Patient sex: M
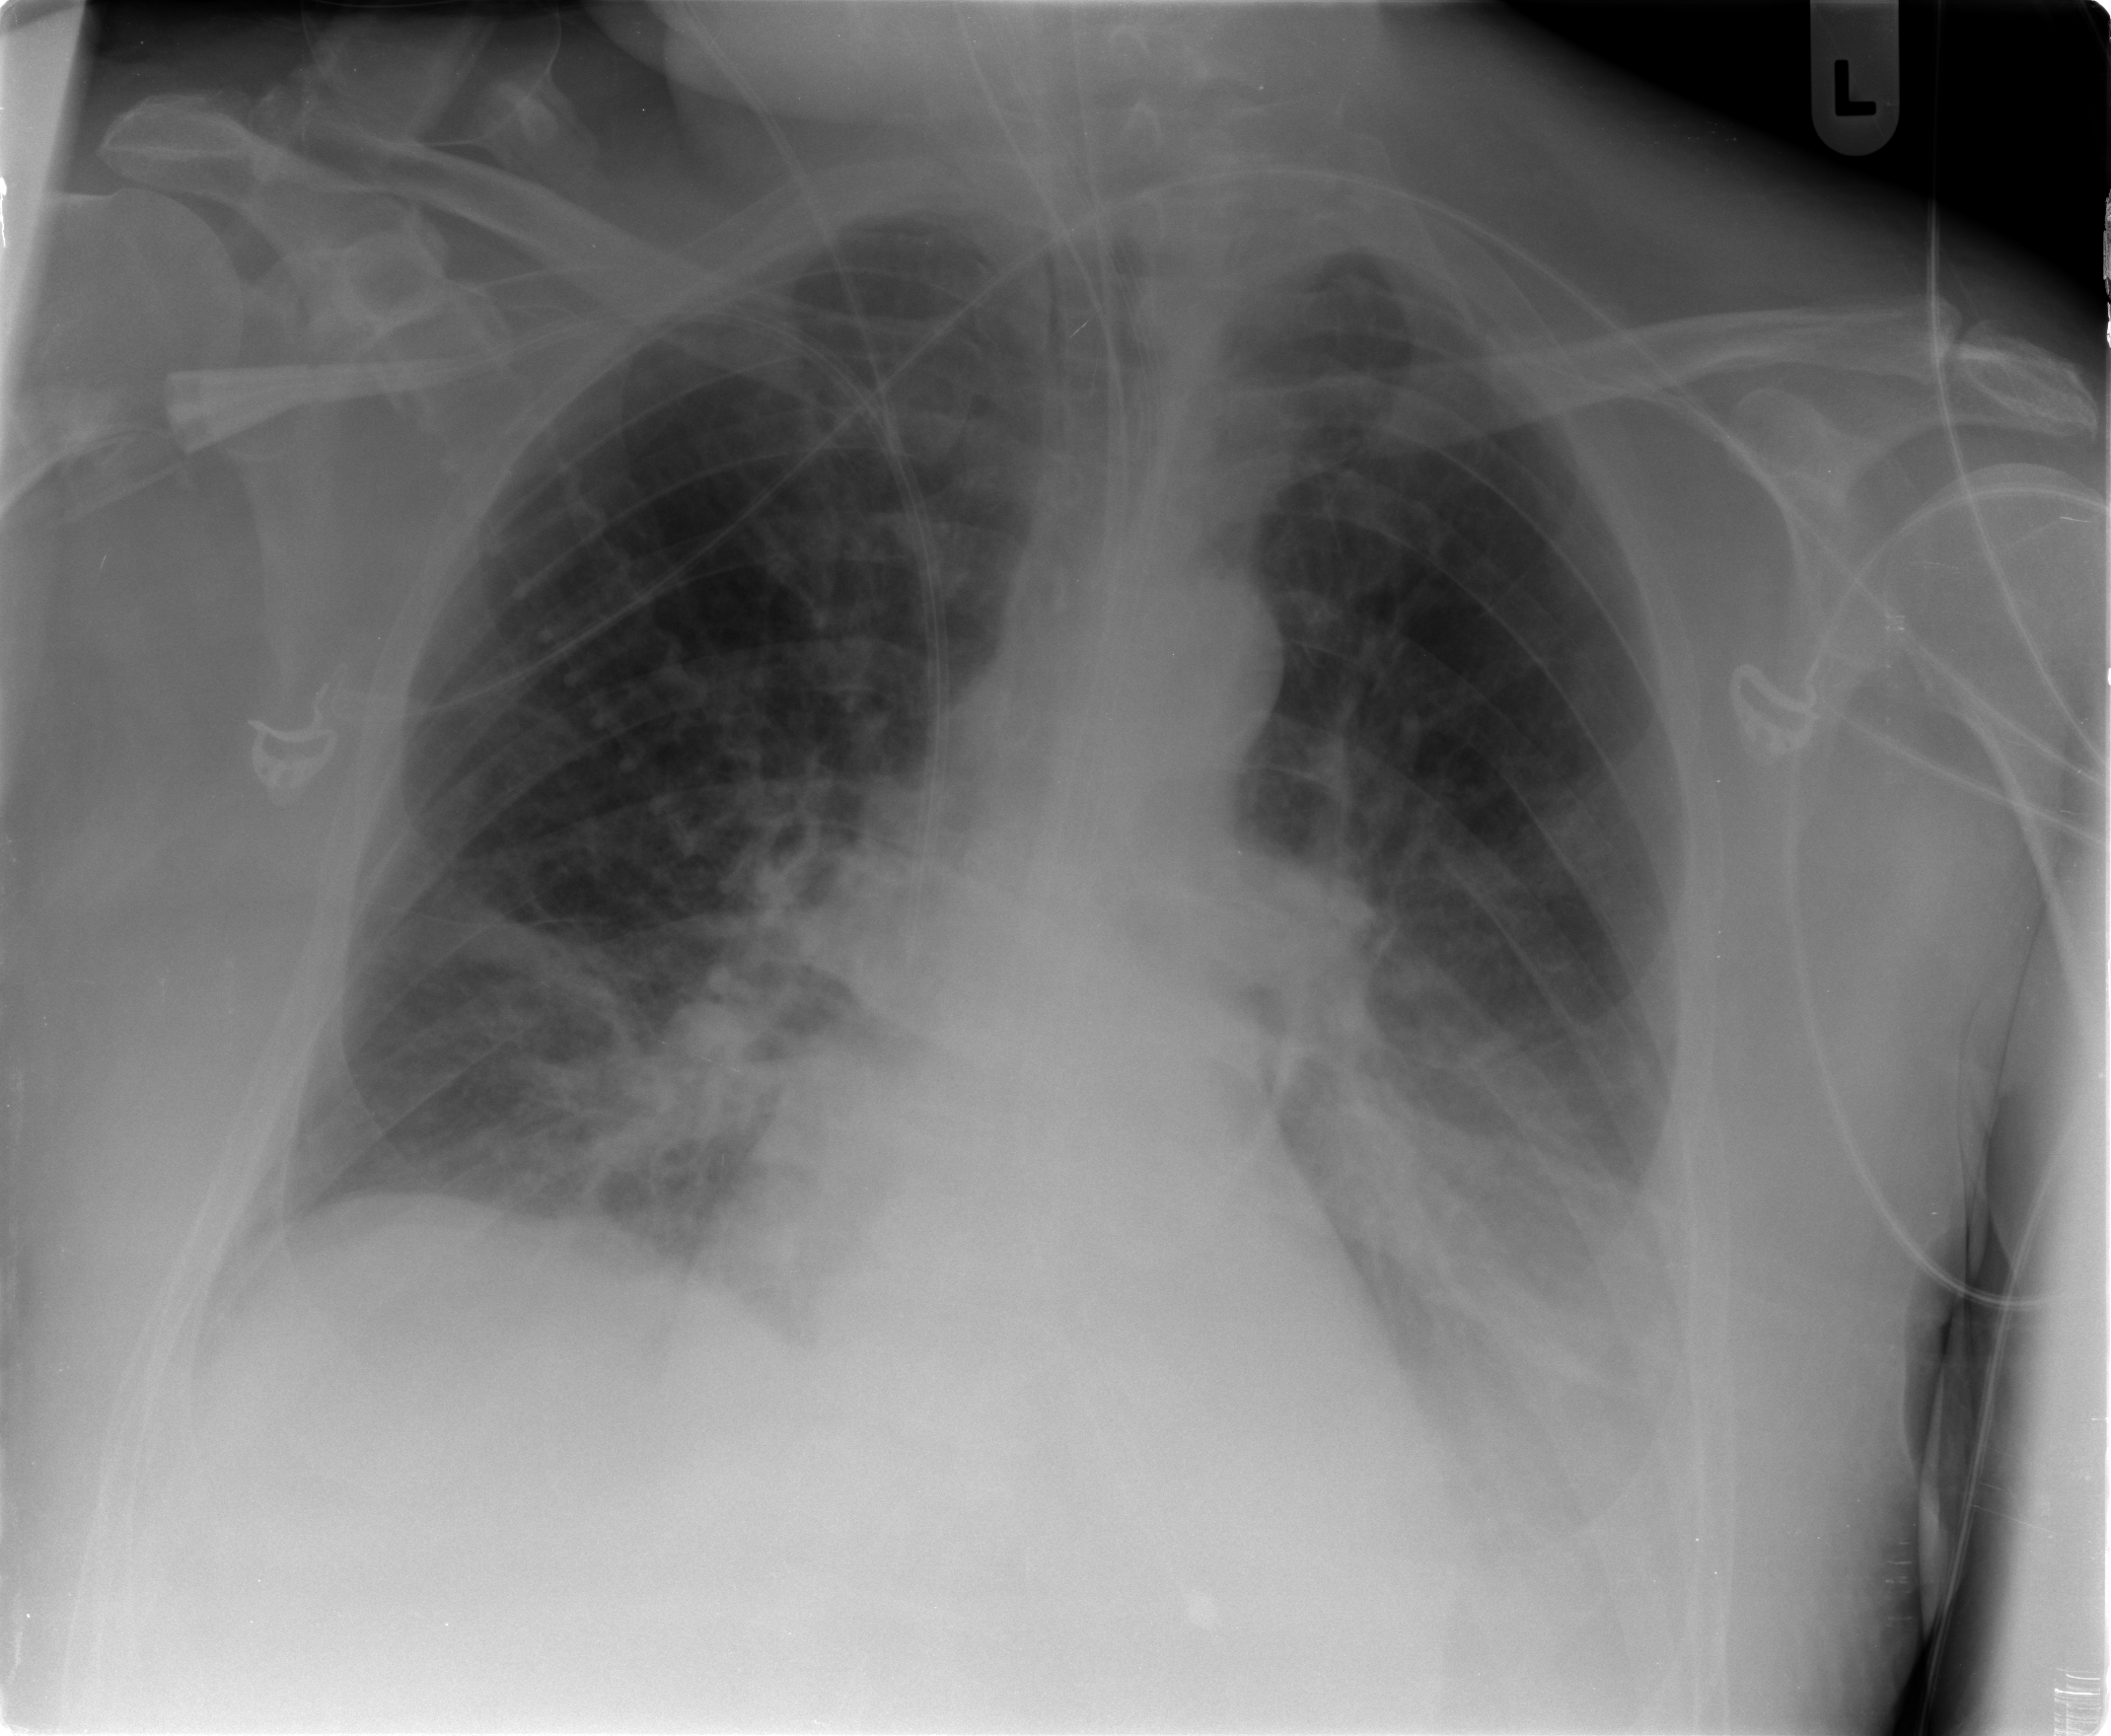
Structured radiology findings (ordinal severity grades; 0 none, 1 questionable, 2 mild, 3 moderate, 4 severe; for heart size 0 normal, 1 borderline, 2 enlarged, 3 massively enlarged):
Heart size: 0
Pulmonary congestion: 2
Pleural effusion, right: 0
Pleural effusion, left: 2
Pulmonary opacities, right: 0
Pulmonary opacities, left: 2
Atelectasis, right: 1
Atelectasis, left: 2